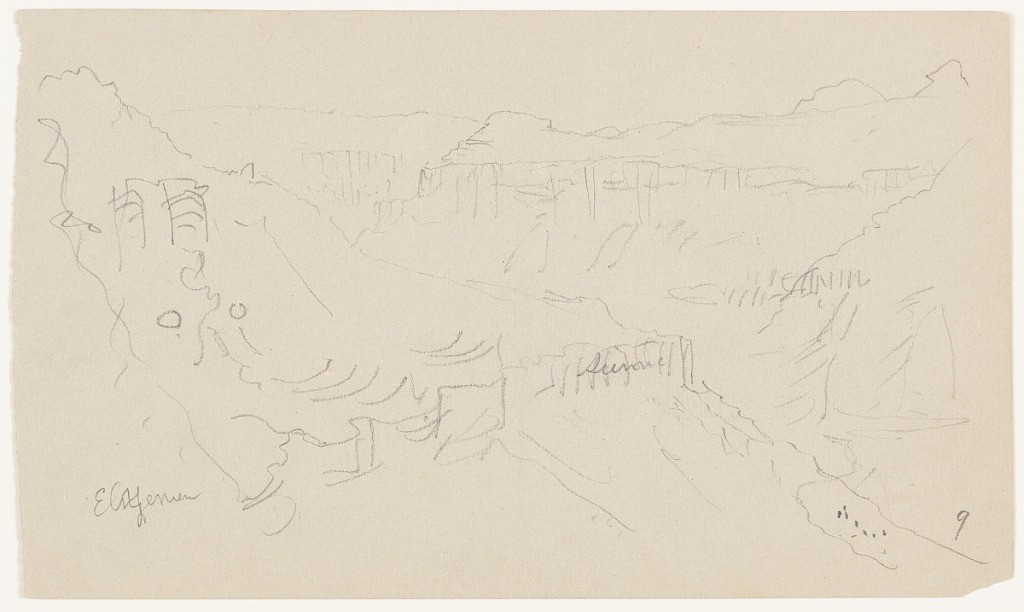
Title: Cliffs and Ridges, El Yemen Valley, Palestine
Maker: Frederic Edwin Church, American, 1826–1900
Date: February 20, 1868
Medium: Graphite on gray wove paper; verso; graphite
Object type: Drawing
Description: Landscape sketch showing a view of a dramatic, precipitous canyon in present-day Israel. A steep, rocky slope descends in foreground from upper left to lower right. Suggestion of caravan at lower right. Another sheer cliff is visible in middle distance at center, part of a rugged ridge. Tall mountain range is visible in distance.

Verso: Lansdcape sketch from the floor of a narrow, precipitous canyon in present-day Israel, rendered loosely. Stream flows through the base of the canyon in foreground at center, with steep slopes and cliffs on either side. In middle distance at upper center, a rounded ledge is visible, flanked by two tall, sharp prominences. Mountain range visible in background.